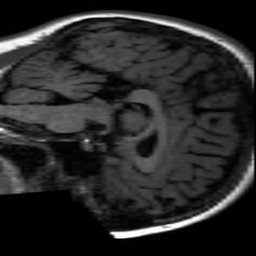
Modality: inplaneT1
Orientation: sagittal
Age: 21
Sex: female
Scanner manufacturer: ge
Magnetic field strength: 3 T
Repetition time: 2.499 s
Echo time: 0.02513 s